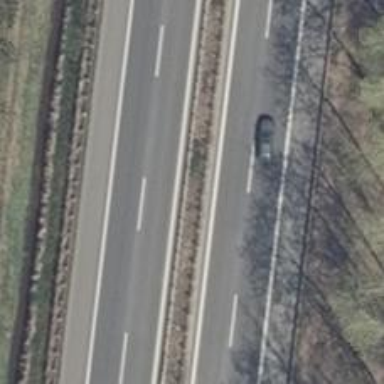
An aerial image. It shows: Motorway with concrete surface.